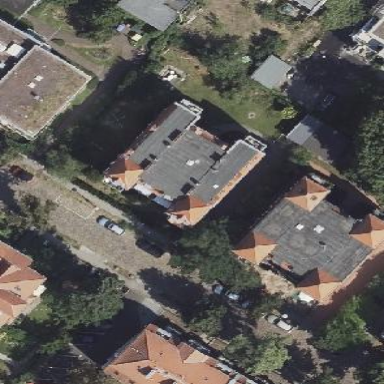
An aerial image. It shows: Quadruple saltbox roof shape on apartment building.